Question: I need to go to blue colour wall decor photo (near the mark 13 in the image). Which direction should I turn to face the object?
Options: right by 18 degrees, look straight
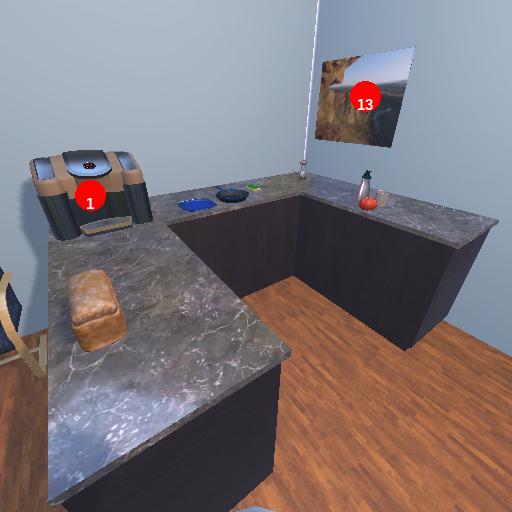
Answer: right by 18 degrees